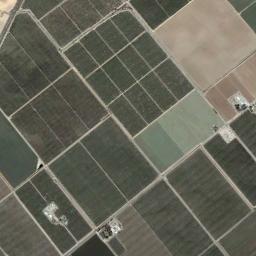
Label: rectangular_farmland